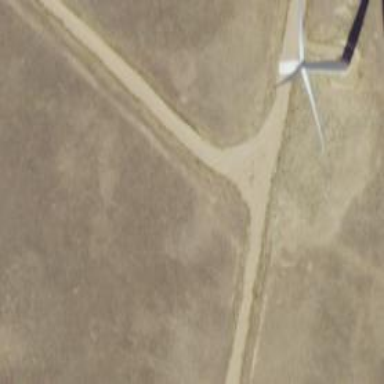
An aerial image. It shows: Road designated for service vehicles specifically for accessing wind farm.